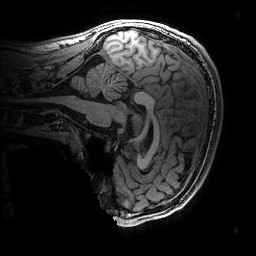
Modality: T1w
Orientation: sagittal
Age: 16
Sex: male
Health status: ill
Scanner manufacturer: ge
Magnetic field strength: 3 T
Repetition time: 0.007664 s
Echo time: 0.00342 s